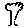
Label: tree